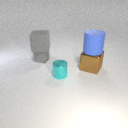
large brown metal cube below large blue rubber cylinder